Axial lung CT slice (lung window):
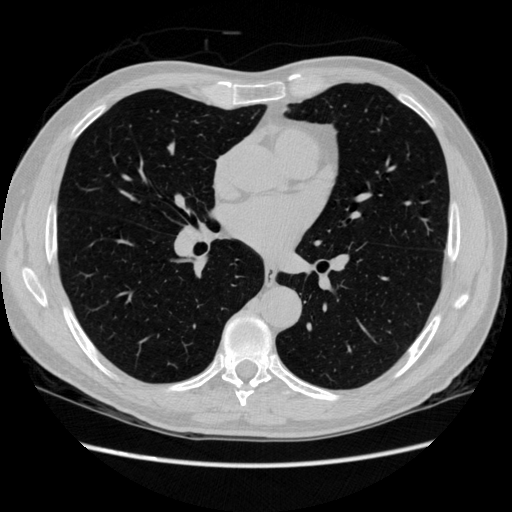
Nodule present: no